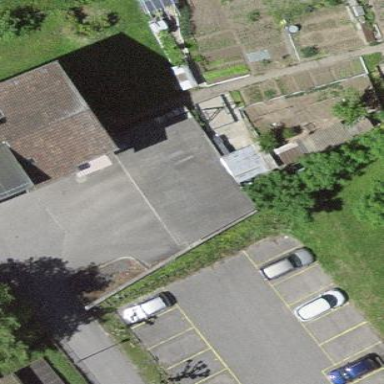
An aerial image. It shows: Garage.